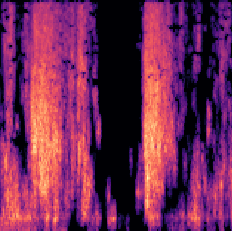
Sound class: Sea waves